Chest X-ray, PA view. Patient: 60 years old, sex M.
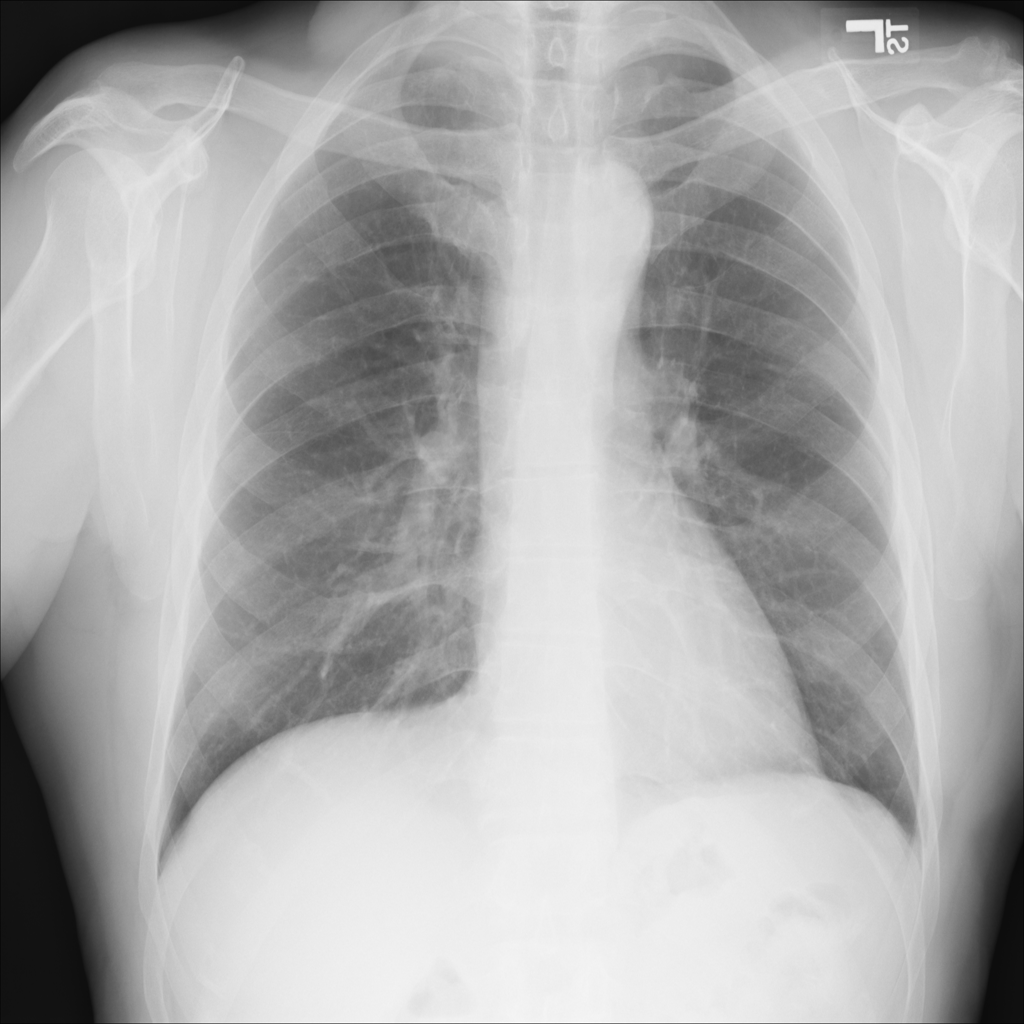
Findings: No Finding